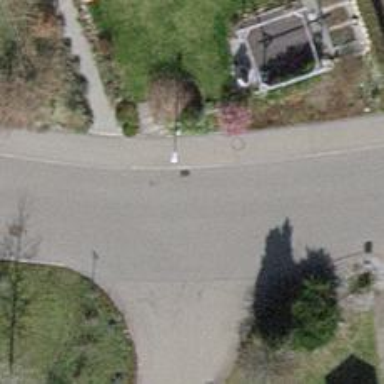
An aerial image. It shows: Sidewalk.